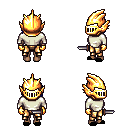
a pixel art fantasy rpg character, female body template, human, dark skin, white long-sleeve shirt, gold greaves, blue bangs hairstyle, gold helm, gold gloves, black slippers, dagger, four views (front, back, left, right), 2x2 character sprite sheet, small pixel art, hard edges, no anti-aliasing